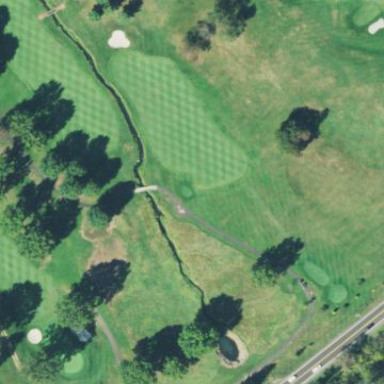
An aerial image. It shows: Grassy area designated as golf fairway.